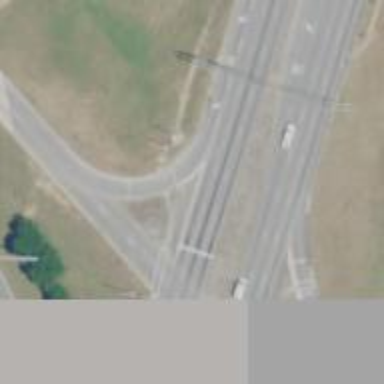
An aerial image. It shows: Asphalt motorway link.